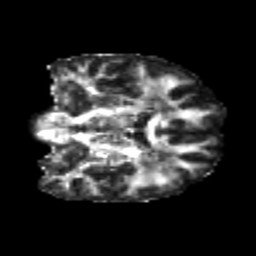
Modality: FA
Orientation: coronal
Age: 22
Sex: female
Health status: healthy
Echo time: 0.074 s